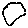
Label: hexagon